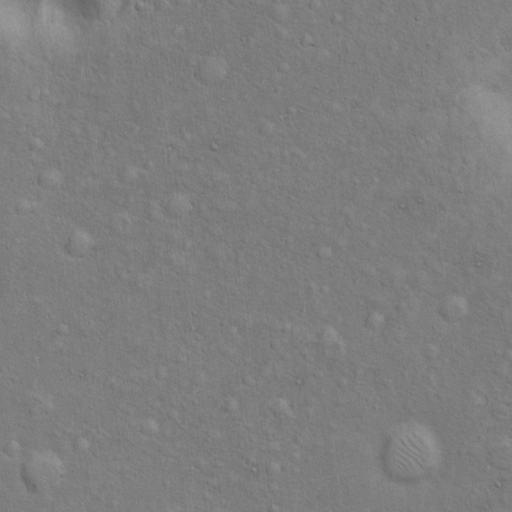
Classes present: Background, Cone